Interaction volume radius: 10 \u00c5
Interaction volume height: 15 \u00c5
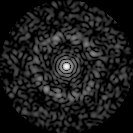
Disorder parameter: 0.839